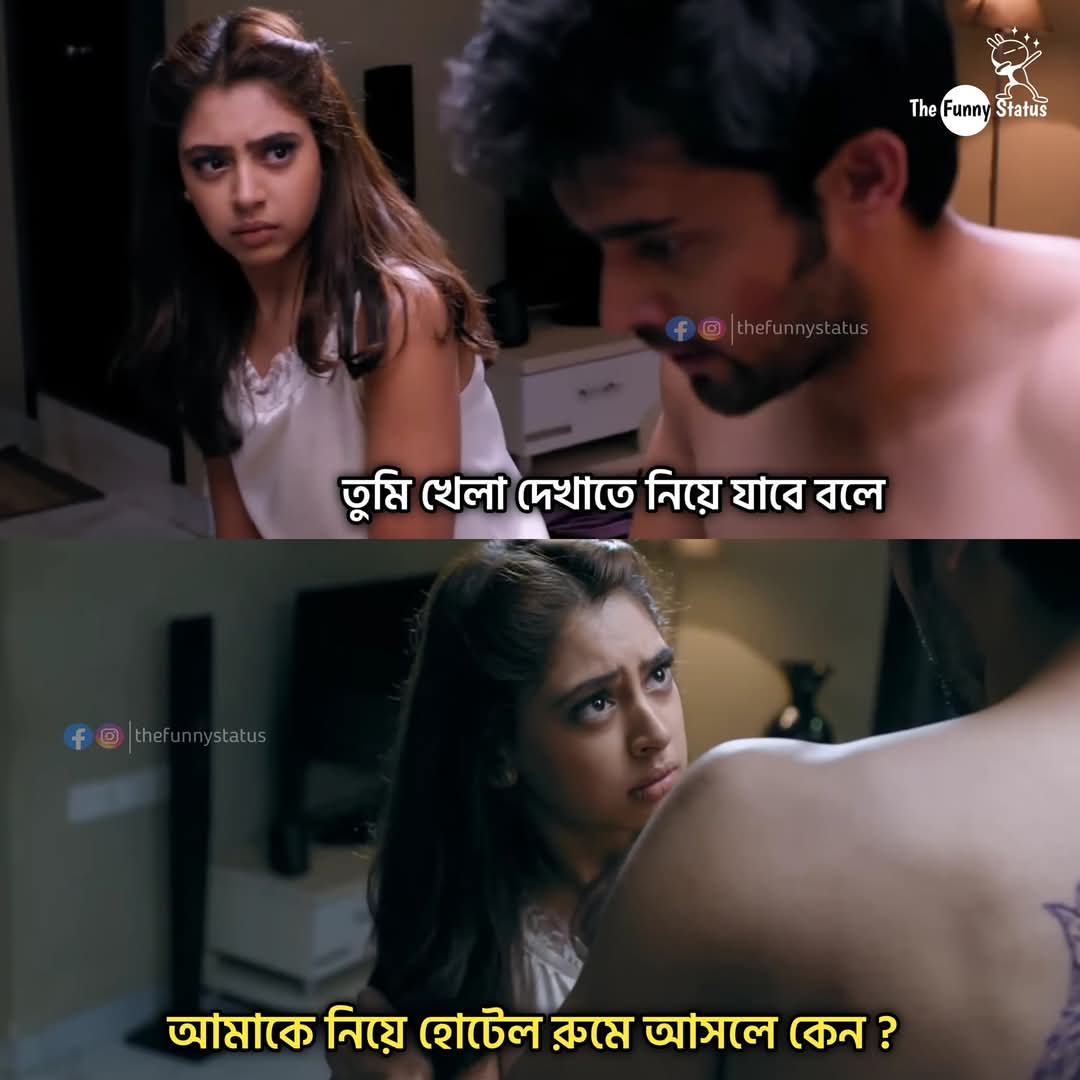
Text: তুমি খেলা দেখাতে নিয়ে যাবে বলে
আমাকে নিয়ে হোটেল রুমে আসলে কেন?
Label: Non Hate